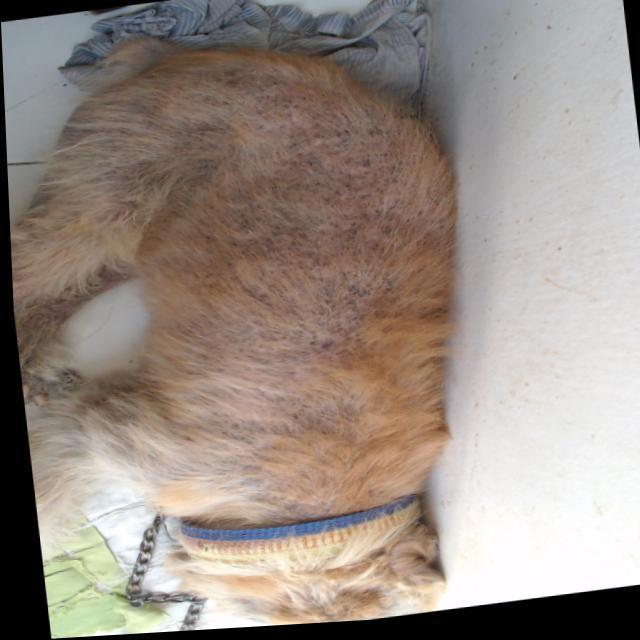
Canine demodicosis (Demodex mange) — caused by Demodex canis mites. Presents with alopecia, follicular papules, pustules, and comedones. Often localized on face and forelimbs.